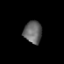
Tissue: prostate
Cell type: Epithelial cells
Senescence score: 0.3256
Nuclear area (px): 392
Mean DAPI intensity: 102.888